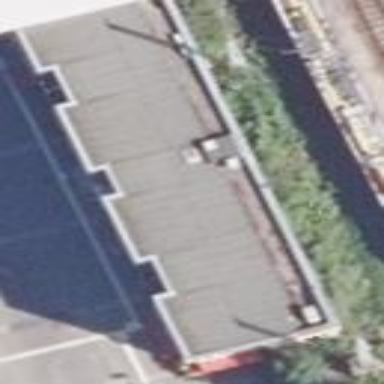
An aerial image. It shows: Office building.